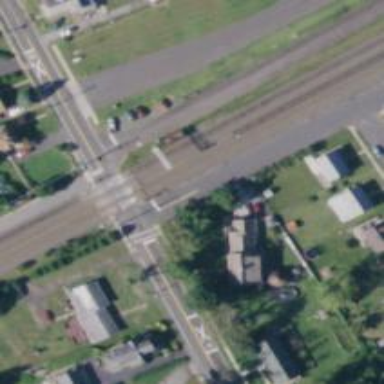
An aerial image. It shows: Railway signal.